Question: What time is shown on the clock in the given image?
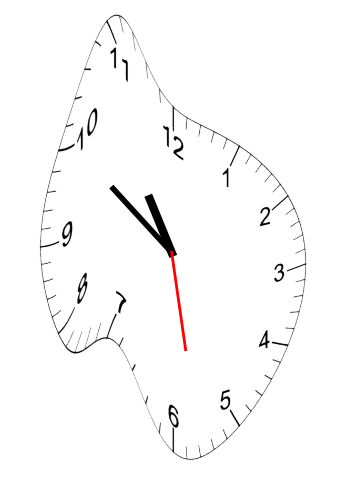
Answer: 10:50:28